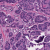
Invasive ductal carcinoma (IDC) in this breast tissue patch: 1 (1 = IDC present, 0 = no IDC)